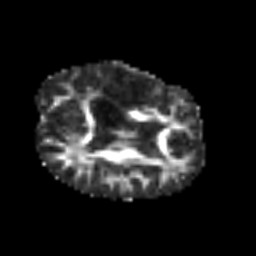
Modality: FA
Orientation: axial
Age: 49
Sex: male
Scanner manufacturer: siemens
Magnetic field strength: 3 T
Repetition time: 3.2 s
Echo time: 0.081 s